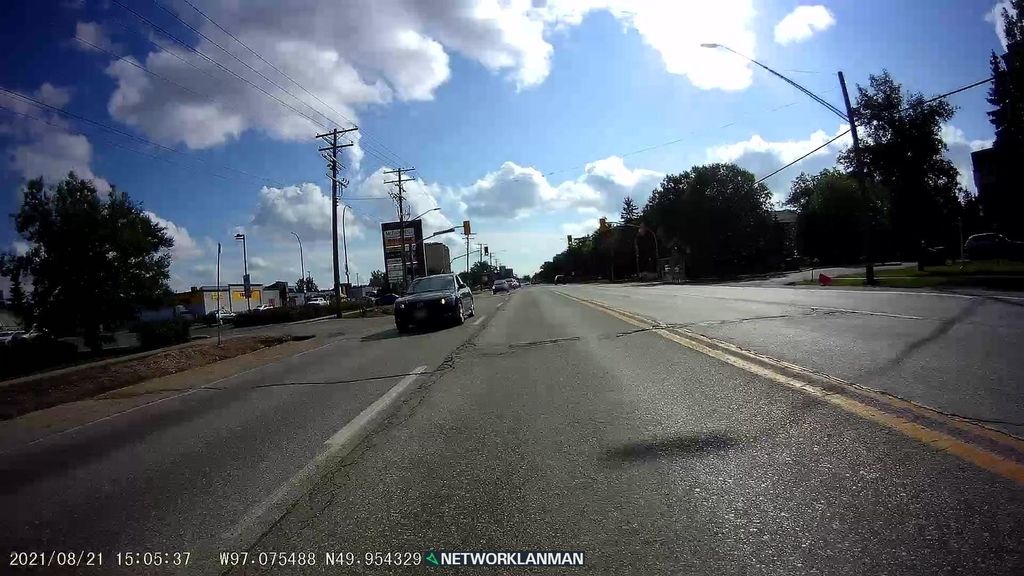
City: winnipeg